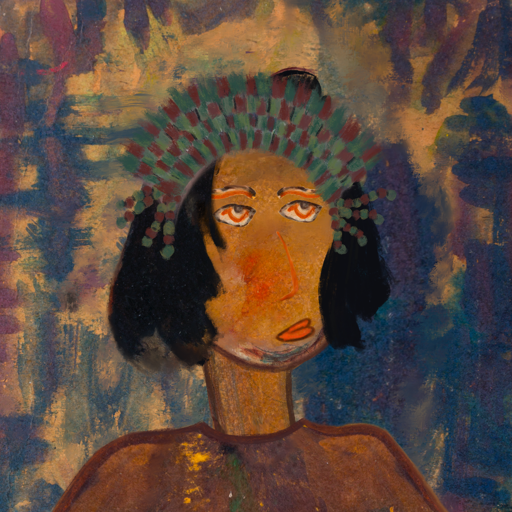
Background: InTheSun, Head And Neck Side: Pipe, Face Side: Experience, Bust: Comrade, Hair Side: Mosgoul, Head Accessory: After_Raid_Crown, Second Necklace: Blank, Necklace: Blank, Baby: Blank